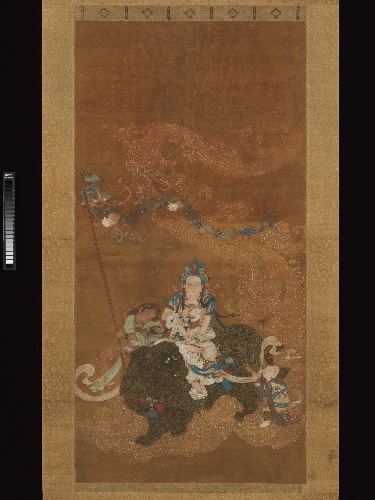
Title: 明   佚名   送子觀音圖   軸|Guanyin the Bringer of Sons
Artist: Unidentified artist
Date: late 16th century
Object type: Hanging scroll
Classification: Paintings
Medium: Hanging scroll; ink, color, and gold on silk
Culture: China
Period: Ming dynasty (1368–1644)
Dimensions: Image: 47 1/2 x 23 3/4 in. (120.7 x 60.3 cm)
Overall with mounting: 85 3/4 x 30 1/2 in. (217.8 x 77.5 cm)
Overall with knobs: 85 3/4 x 33 1/4 in. (217.8 x 84.5 cm)
Department: Asian Art
Credit line: Purchase, Friends of Asian Art Gifts, 1989
Accession year: 1989
Repository: Metropolitan Museum of Art, New York, NY
Tags: Lions|Boys|Infants|Bodhisattvas